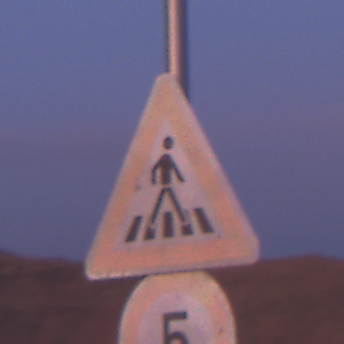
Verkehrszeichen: FussgaengerueberwegLinks
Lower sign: Geschwindigkeit5
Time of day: Dawn
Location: Outdoor (Nature)
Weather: PartlyCloudy
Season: NotSpecified
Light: Natural